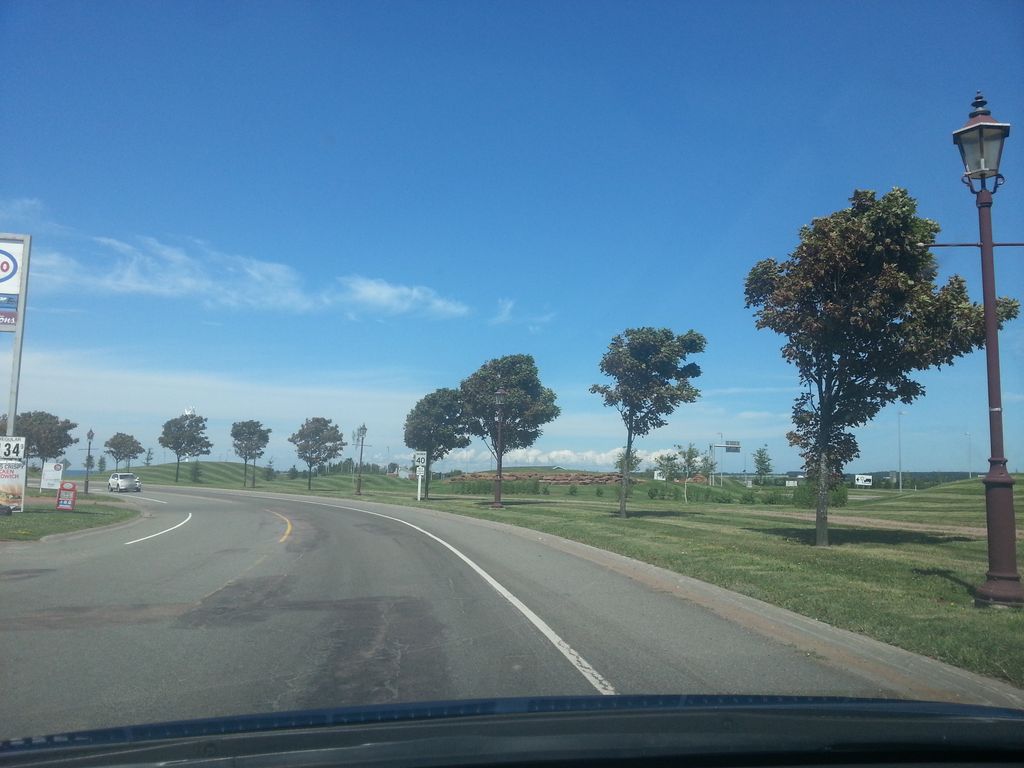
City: charlottetown